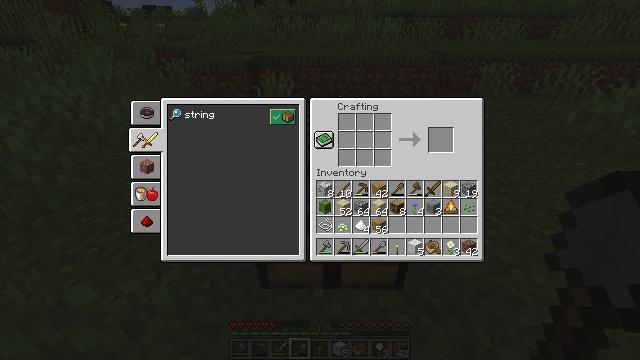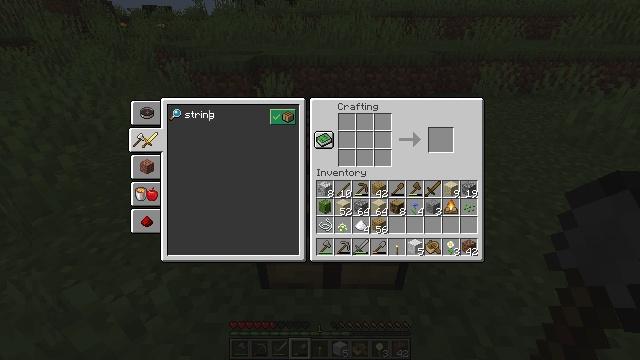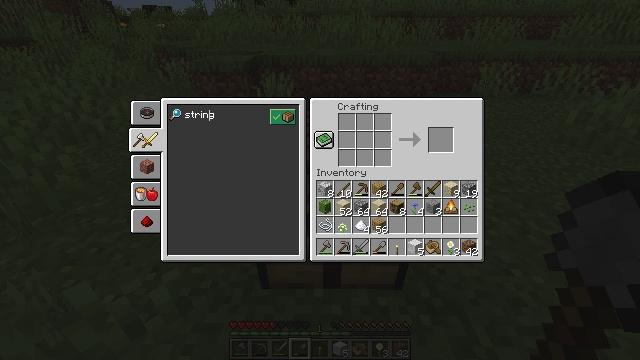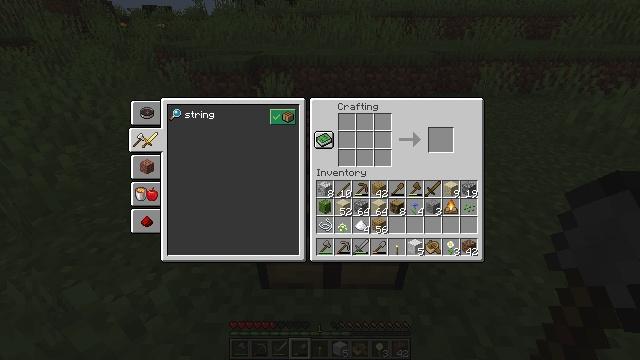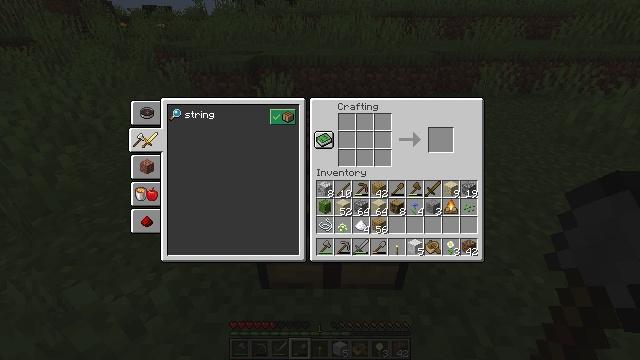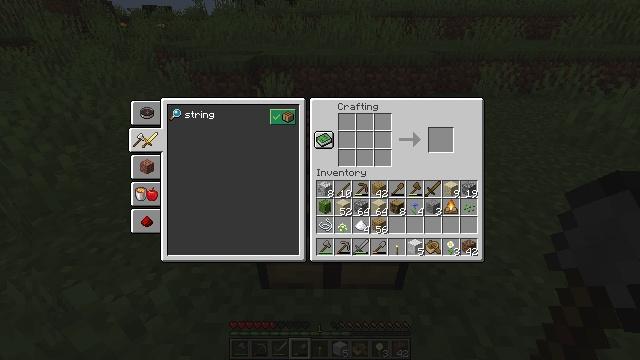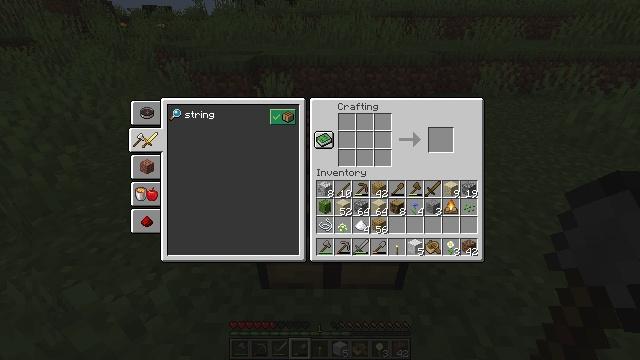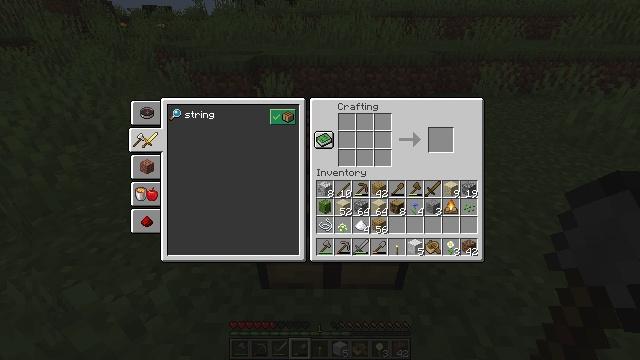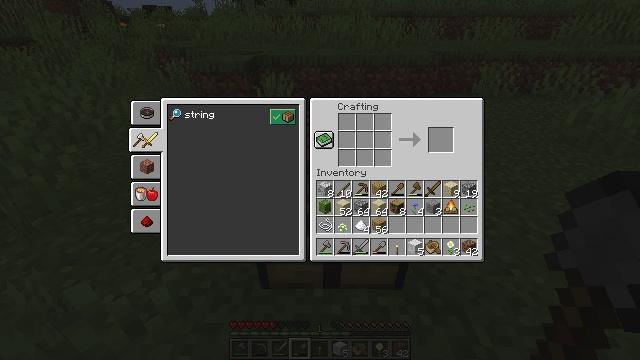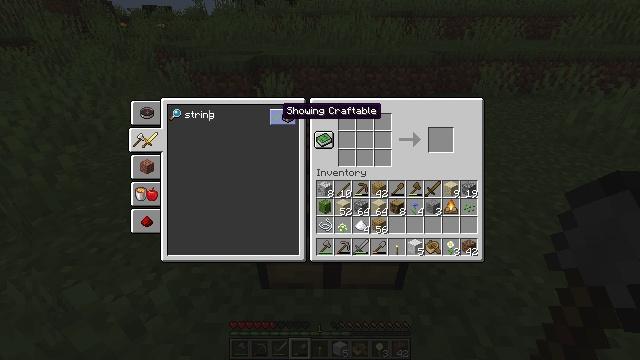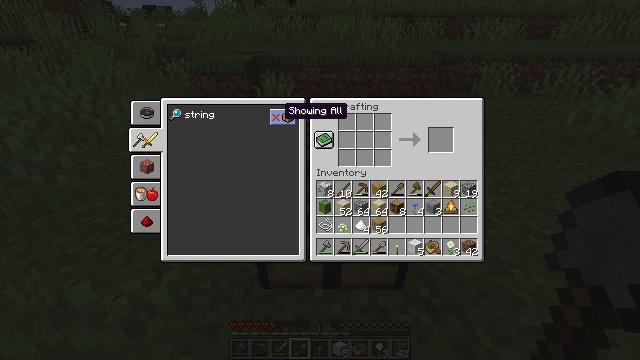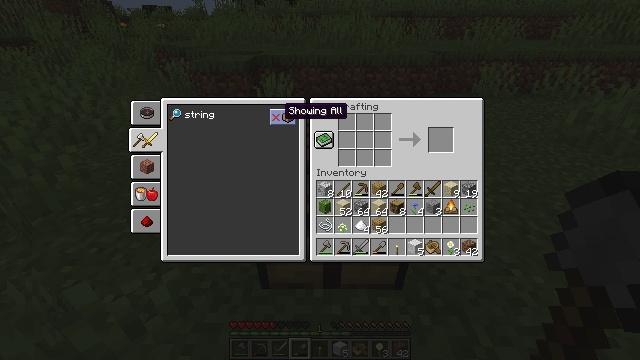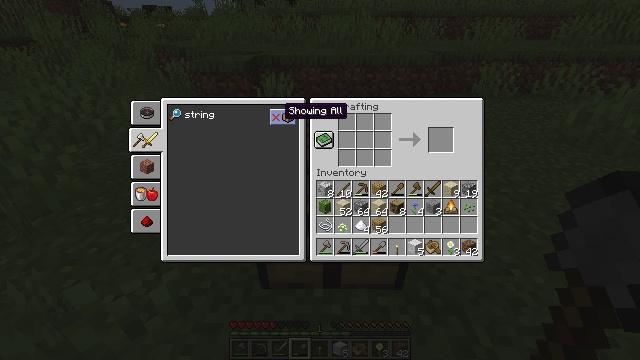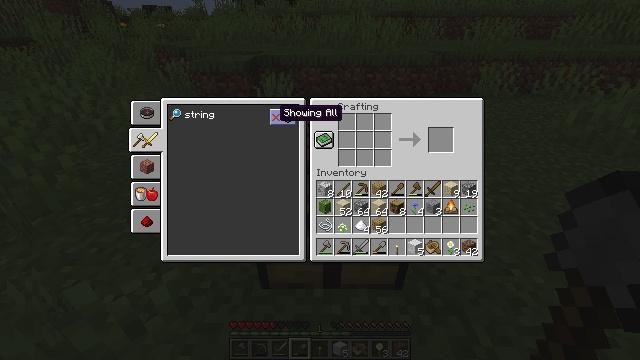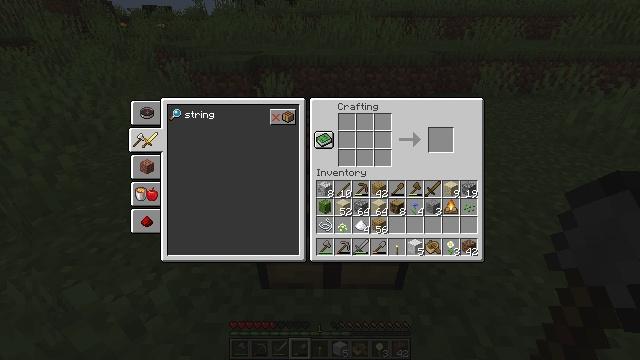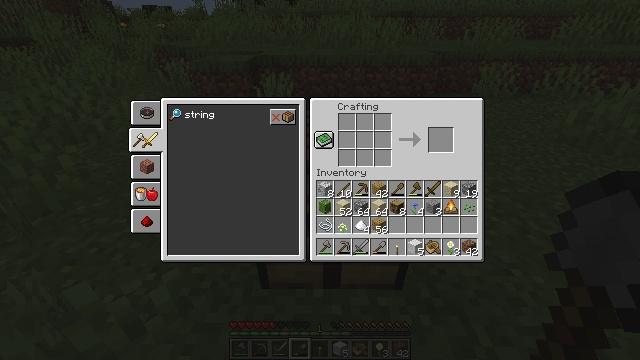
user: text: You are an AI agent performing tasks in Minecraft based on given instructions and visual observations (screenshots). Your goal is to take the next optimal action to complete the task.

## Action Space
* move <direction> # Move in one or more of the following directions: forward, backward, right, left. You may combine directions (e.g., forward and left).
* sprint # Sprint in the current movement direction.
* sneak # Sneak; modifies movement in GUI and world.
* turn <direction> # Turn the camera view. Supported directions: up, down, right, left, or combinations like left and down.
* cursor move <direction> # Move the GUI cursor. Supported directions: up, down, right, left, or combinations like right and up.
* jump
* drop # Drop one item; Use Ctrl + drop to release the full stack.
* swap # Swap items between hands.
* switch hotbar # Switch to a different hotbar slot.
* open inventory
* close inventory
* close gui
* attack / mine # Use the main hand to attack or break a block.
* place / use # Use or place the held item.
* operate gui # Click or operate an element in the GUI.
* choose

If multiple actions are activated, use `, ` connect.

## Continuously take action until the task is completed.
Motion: motion action
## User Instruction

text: Drop some sugar.
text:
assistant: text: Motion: cursor move right
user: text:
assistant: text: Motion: cursor move right
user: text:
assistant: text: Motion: no_op
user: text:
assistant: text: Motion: no_op
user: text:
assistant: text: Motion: cursor move left and up
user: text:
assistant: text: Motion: cursor move left
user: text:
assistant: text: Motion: no_op
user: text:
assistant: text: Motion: operate gui
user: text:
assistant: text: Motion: operate gui
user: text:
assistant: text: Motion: operate gui
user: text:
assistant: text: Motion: cursor move right
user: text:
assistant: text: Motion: cursor move right
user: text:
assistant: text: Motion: cursor move right
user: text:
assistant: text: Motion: no_op
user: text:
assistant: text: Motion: no_op
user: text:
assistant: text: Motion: cursor move right
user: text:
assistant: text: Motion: operate gui
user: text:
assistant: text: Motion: operate gui
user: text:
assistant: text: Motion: operate gui
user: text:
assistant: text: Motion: no_op
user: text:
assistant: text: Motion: no_op
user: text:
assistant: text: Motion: no_op
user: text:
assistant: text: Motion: no_op
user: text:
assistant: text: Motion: cursor move left
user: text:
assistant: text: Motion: cursor move left
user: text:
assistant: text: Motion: cursor move left
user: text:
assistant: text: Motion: no_op
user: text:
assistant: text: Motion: no_op
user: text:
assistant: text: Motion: cursor move left
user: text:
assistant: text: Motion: cursor move left